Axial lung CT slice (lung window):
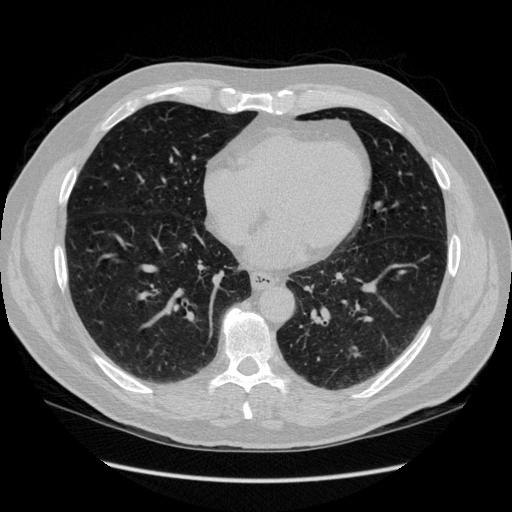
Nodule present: no